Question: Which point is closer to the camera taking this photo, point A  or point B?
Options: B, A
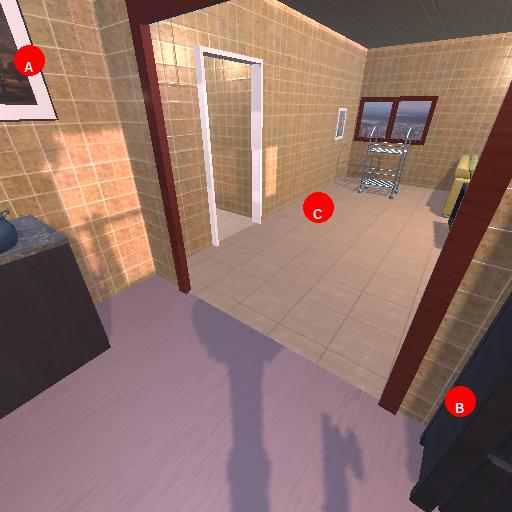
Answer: B